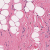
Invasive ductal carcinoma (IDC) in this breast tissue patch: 0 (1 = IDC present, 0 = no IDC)